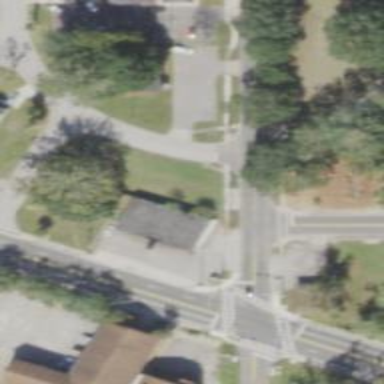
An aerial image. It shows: Unmarked crossing on the road.